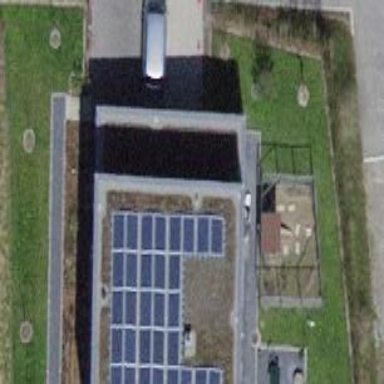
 consisting of solar photovoltaic panels."